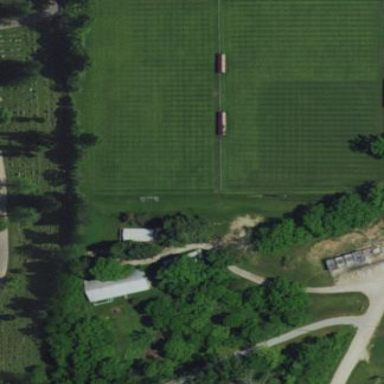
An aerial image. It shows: Soccer pitch designated for leisure and sports activities.